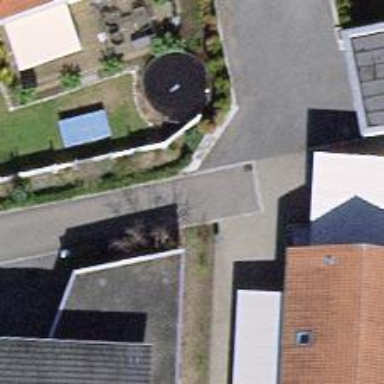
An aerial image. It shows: Residential road.